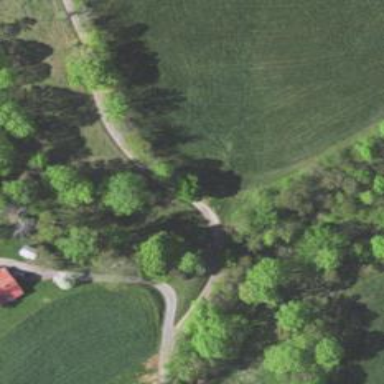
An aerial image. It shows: Culvert tunnel.